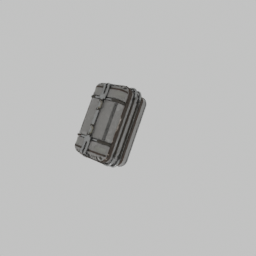
Label: tools